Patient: sex M, age 55
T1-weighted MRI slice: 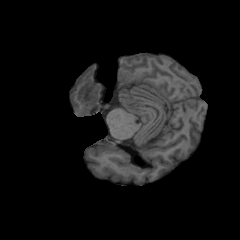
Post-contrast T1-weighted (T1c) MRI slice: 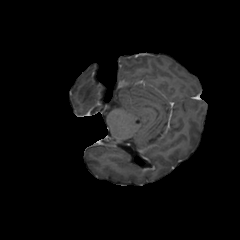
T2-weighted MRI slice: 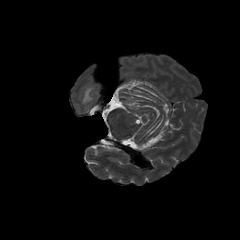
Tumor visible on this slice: yes
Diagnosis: Glioblastoma, IDH-wildtype
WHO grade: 4